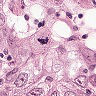
Metastatic tissue present: yes